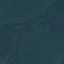
Land use / land cover: Forest